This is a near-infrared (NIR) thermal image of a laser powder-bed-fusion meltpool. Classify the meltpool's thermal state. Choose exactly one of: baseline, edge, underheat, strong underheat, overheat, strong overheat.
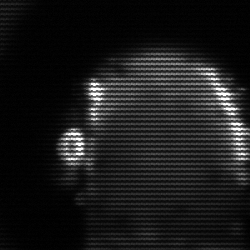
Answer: baseline